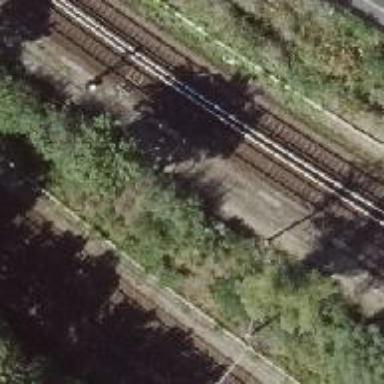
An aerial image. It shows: Railway signal.